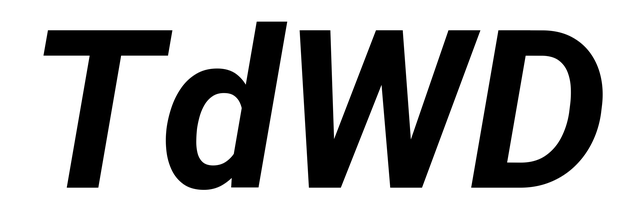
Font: Roboto-Italic_Bold_Italic